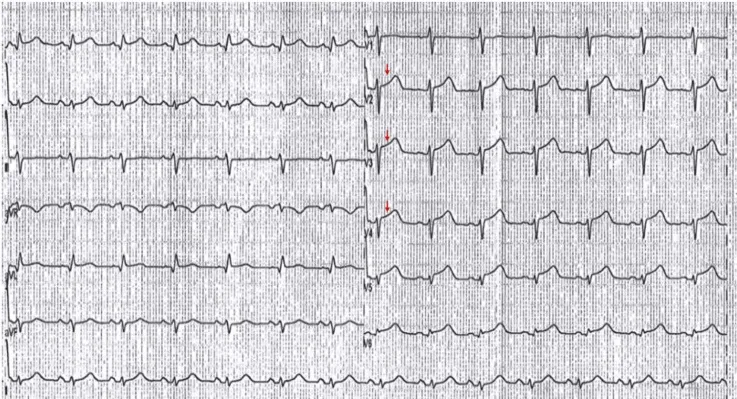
ECG evidence showed ST-elevation segment in the anterior leads.
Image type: electrography (ekg)